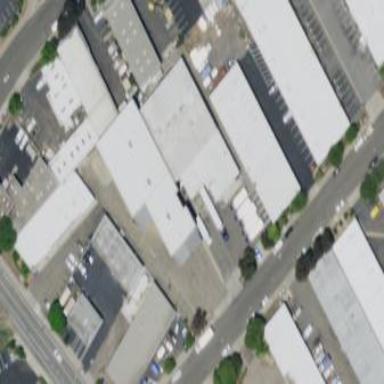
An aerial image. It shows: Commercial building.